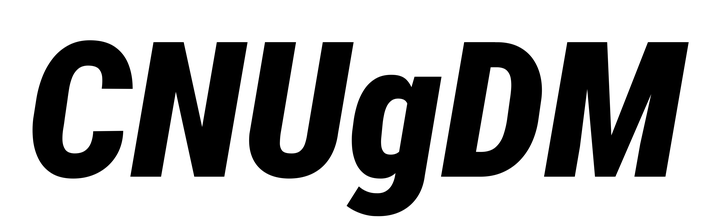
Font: Roboto-Italic_Condensed_Black_Italic